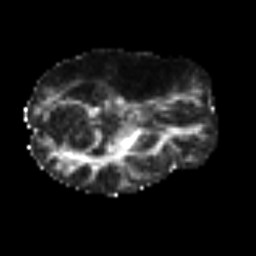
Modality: FA
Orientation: axial
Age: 40
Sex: male
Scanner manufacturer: siemens
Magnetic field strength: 3 T
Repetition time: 3.2 s
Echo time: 0.081 s